Aerial crown-view tile of a tropical tree (Barro Colorado Island, Panama), acquired 20250818:
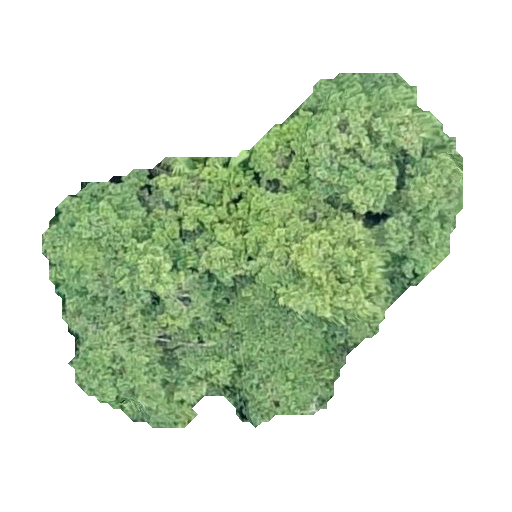
Species: Dendropanax arboreus
GBIF accepted scientific name: Dendropanax arboreus
Crown area: 138.855 m²